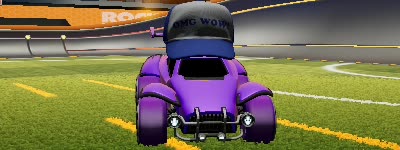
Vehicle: octane